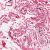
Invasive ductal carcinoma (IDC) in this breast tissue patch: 0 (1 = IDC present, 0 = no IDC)